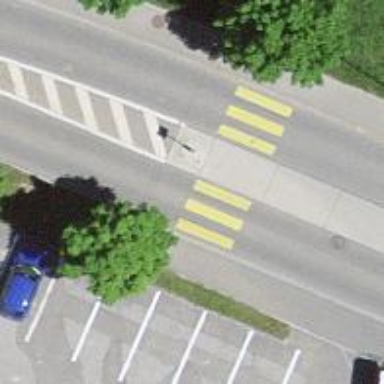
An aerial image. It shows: Marked crossing with pedestrian island.